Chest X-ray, AP view. Patient: 33 years old, sex M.
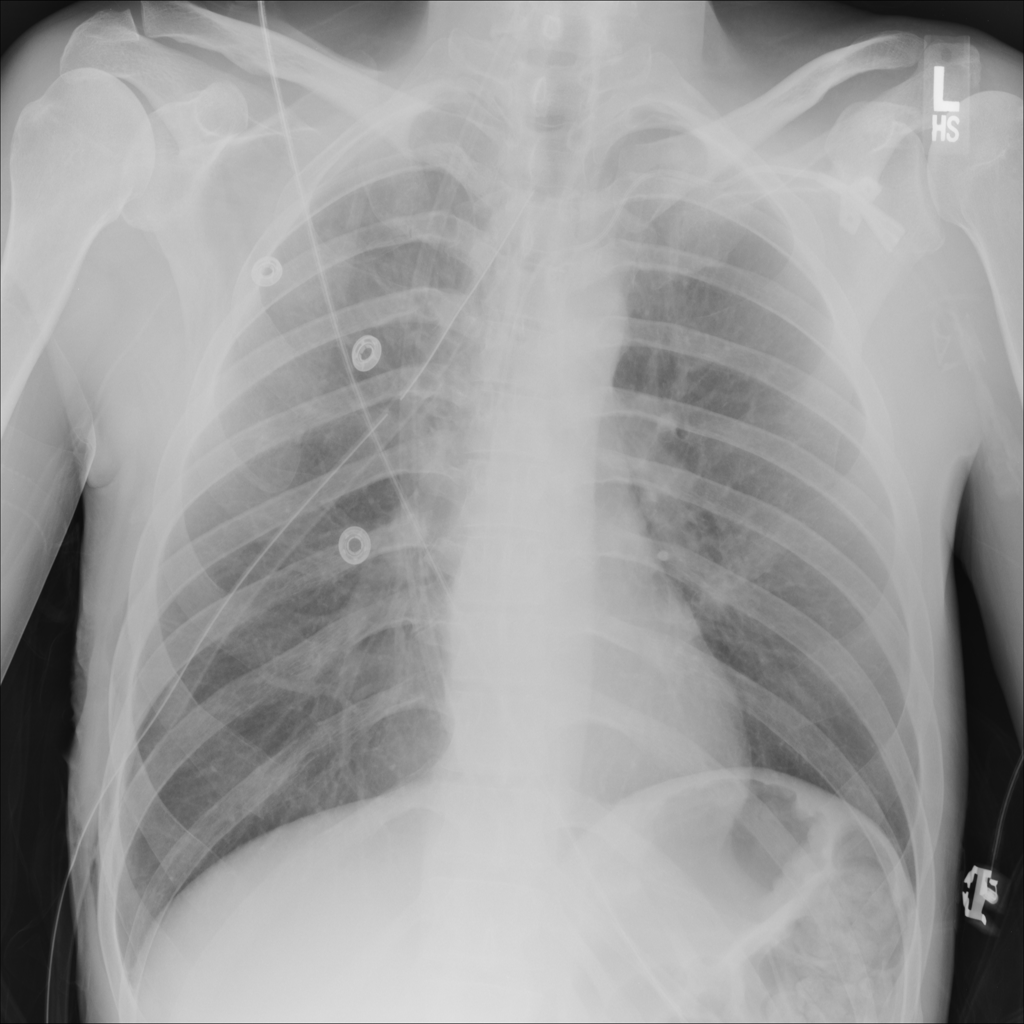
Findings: No Finding